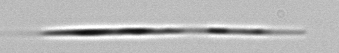
Label: Pseudo-nitzschia